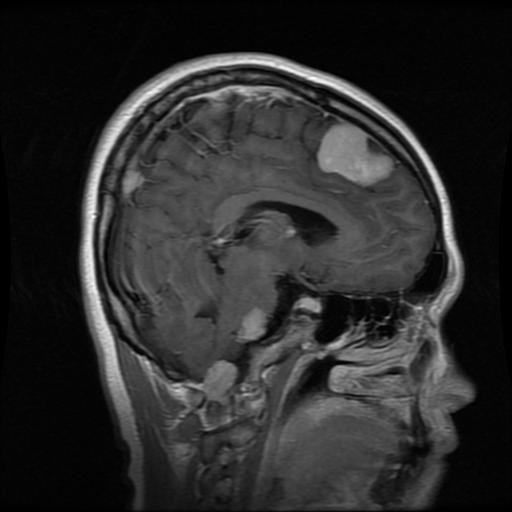
Label: meningioma